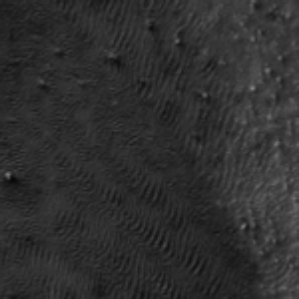
Label: frost